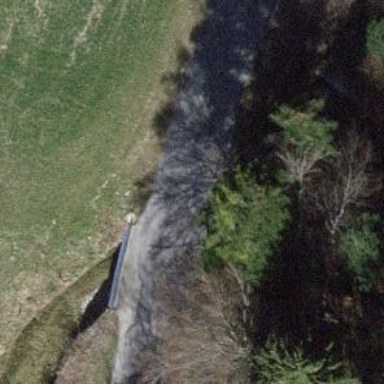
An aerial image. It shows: Culvert tunnel.